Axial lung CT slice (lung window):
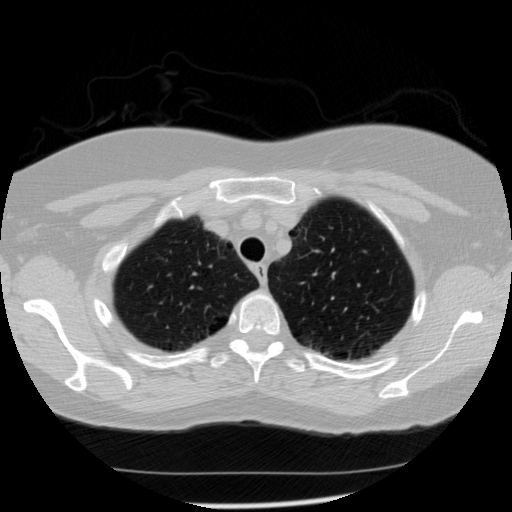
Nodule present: no